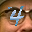
Label: 4